Question: What is the maximum amount of money that can be robbed from the houses? The connected houses cannot be robbed at the same time.
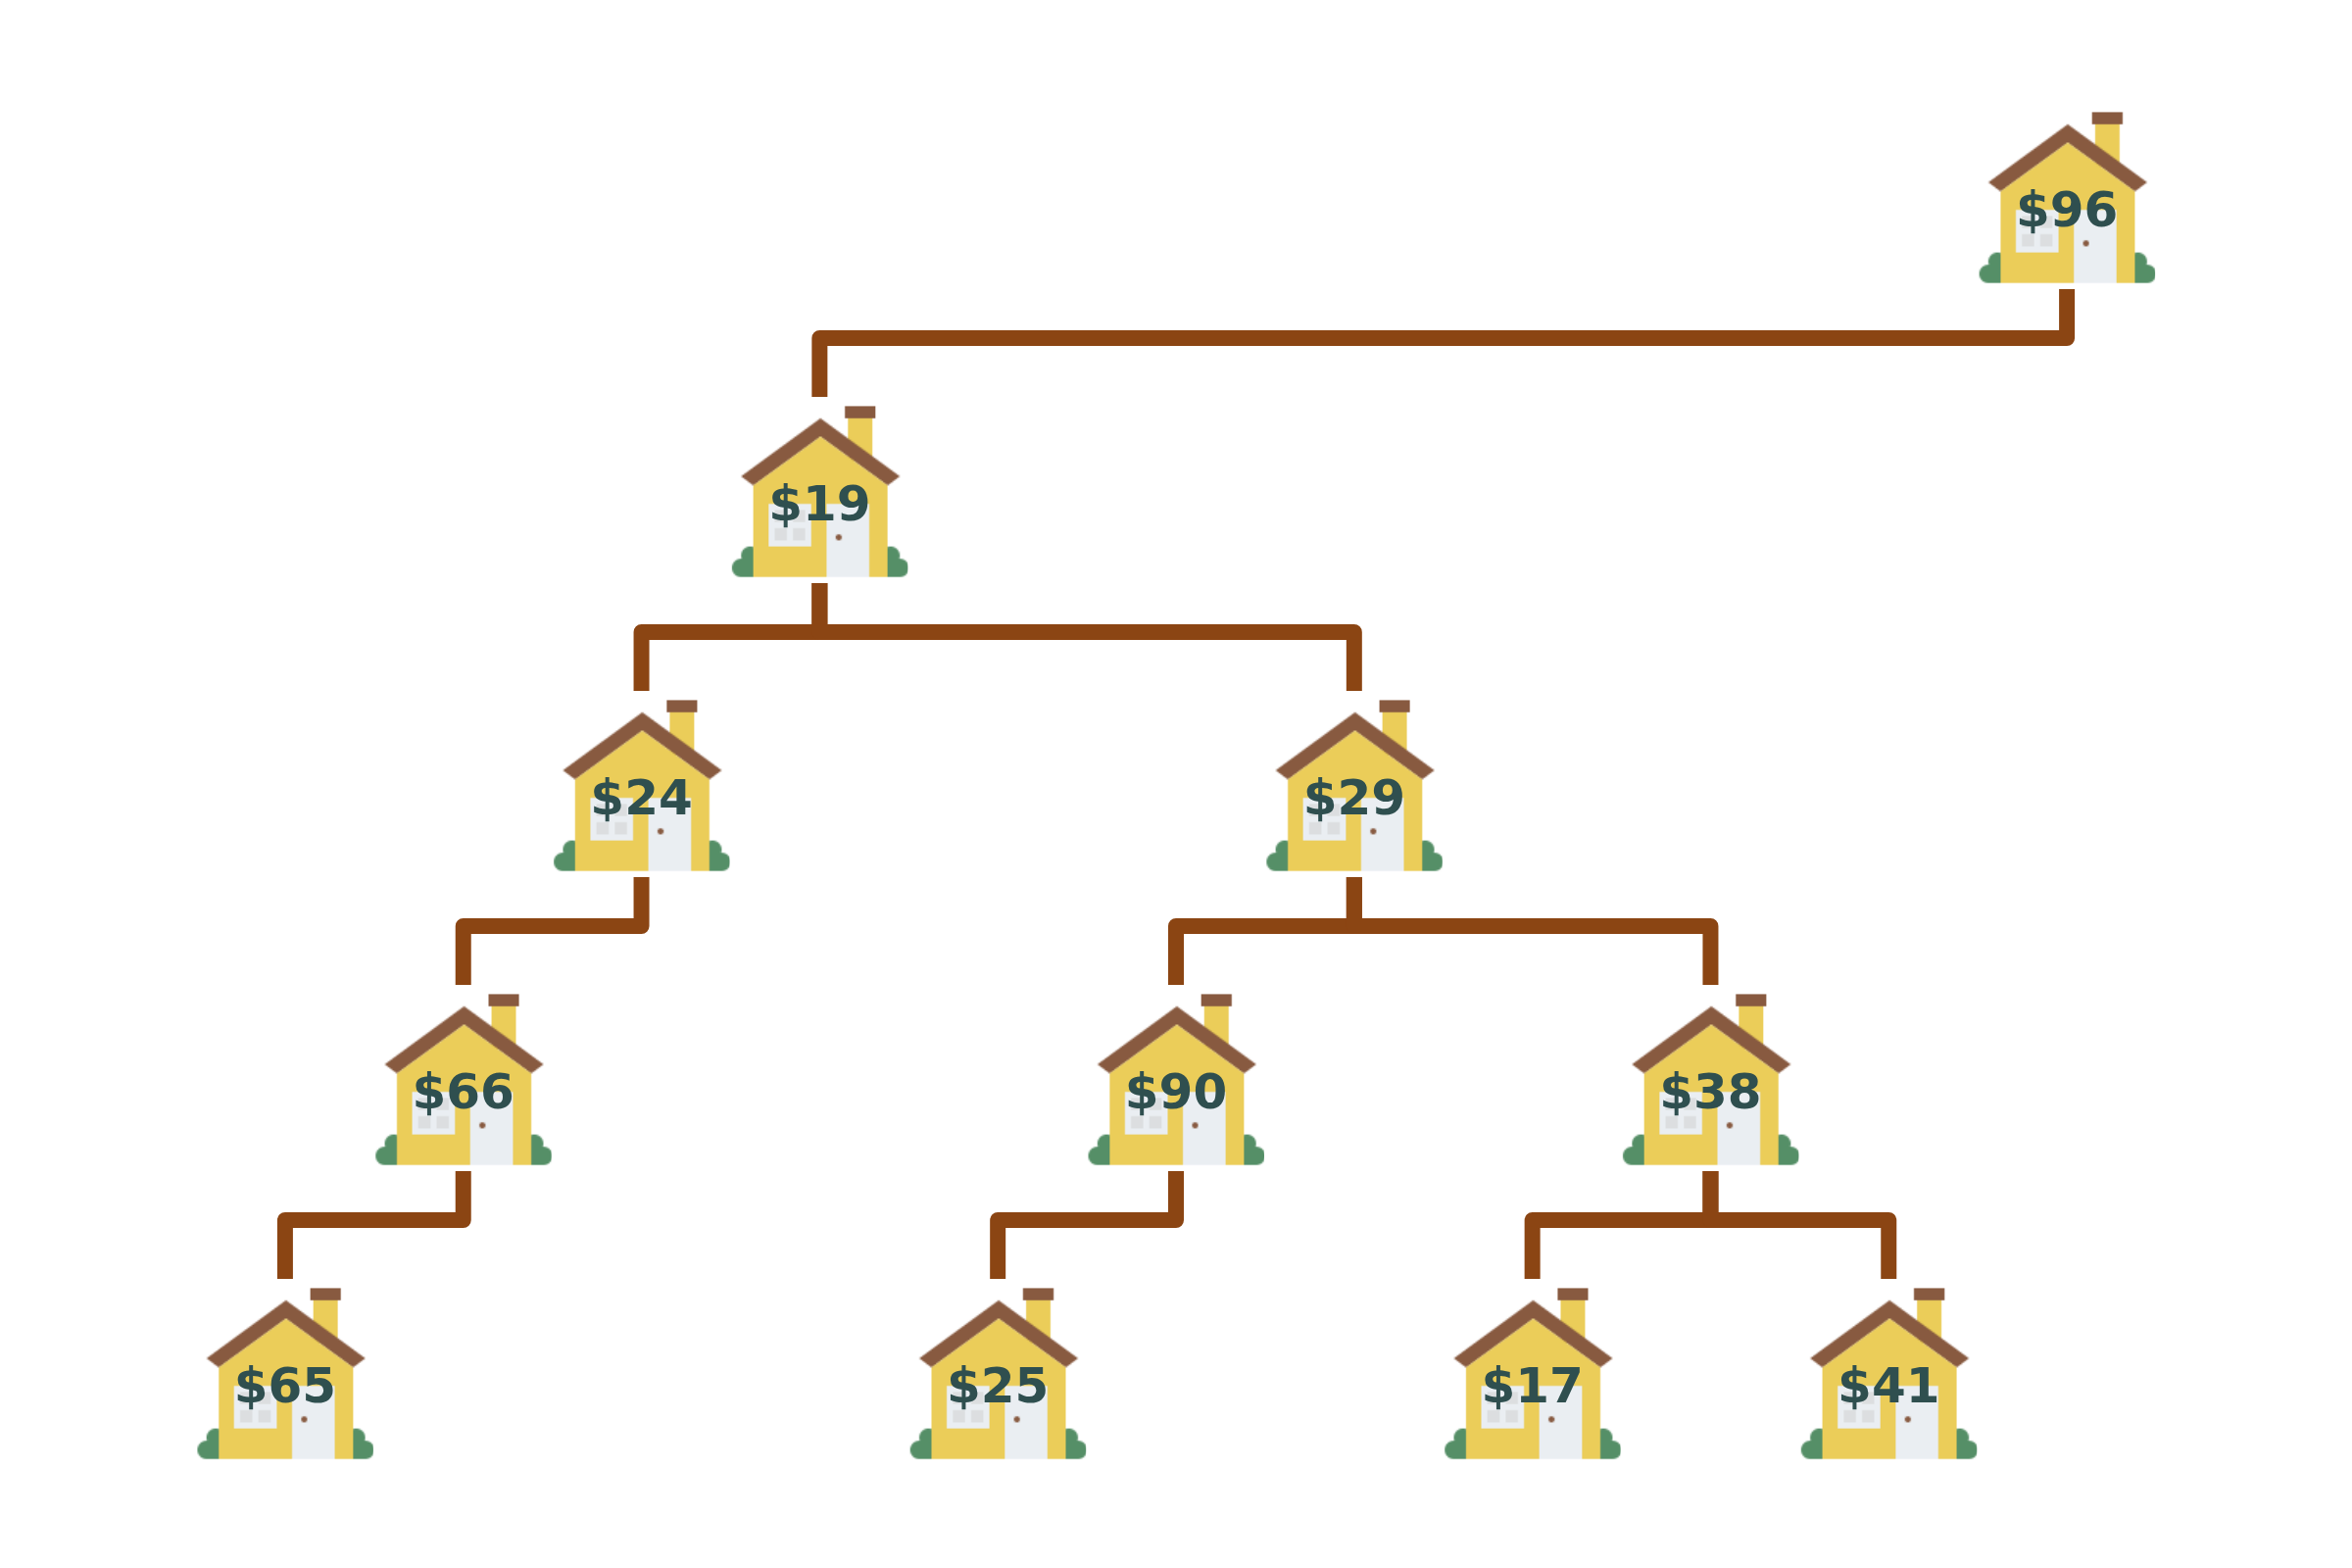
Answer: 333